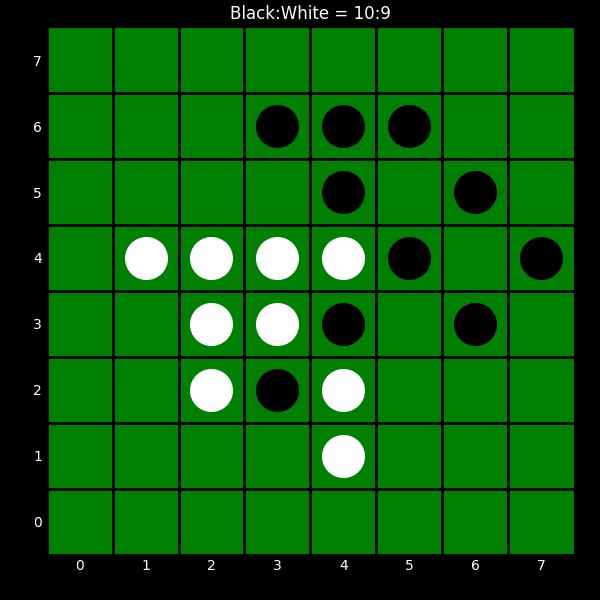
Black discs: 10
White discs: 9